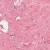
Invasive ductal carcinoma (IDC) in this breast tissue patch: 0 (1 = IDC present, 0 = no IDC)